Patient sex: M
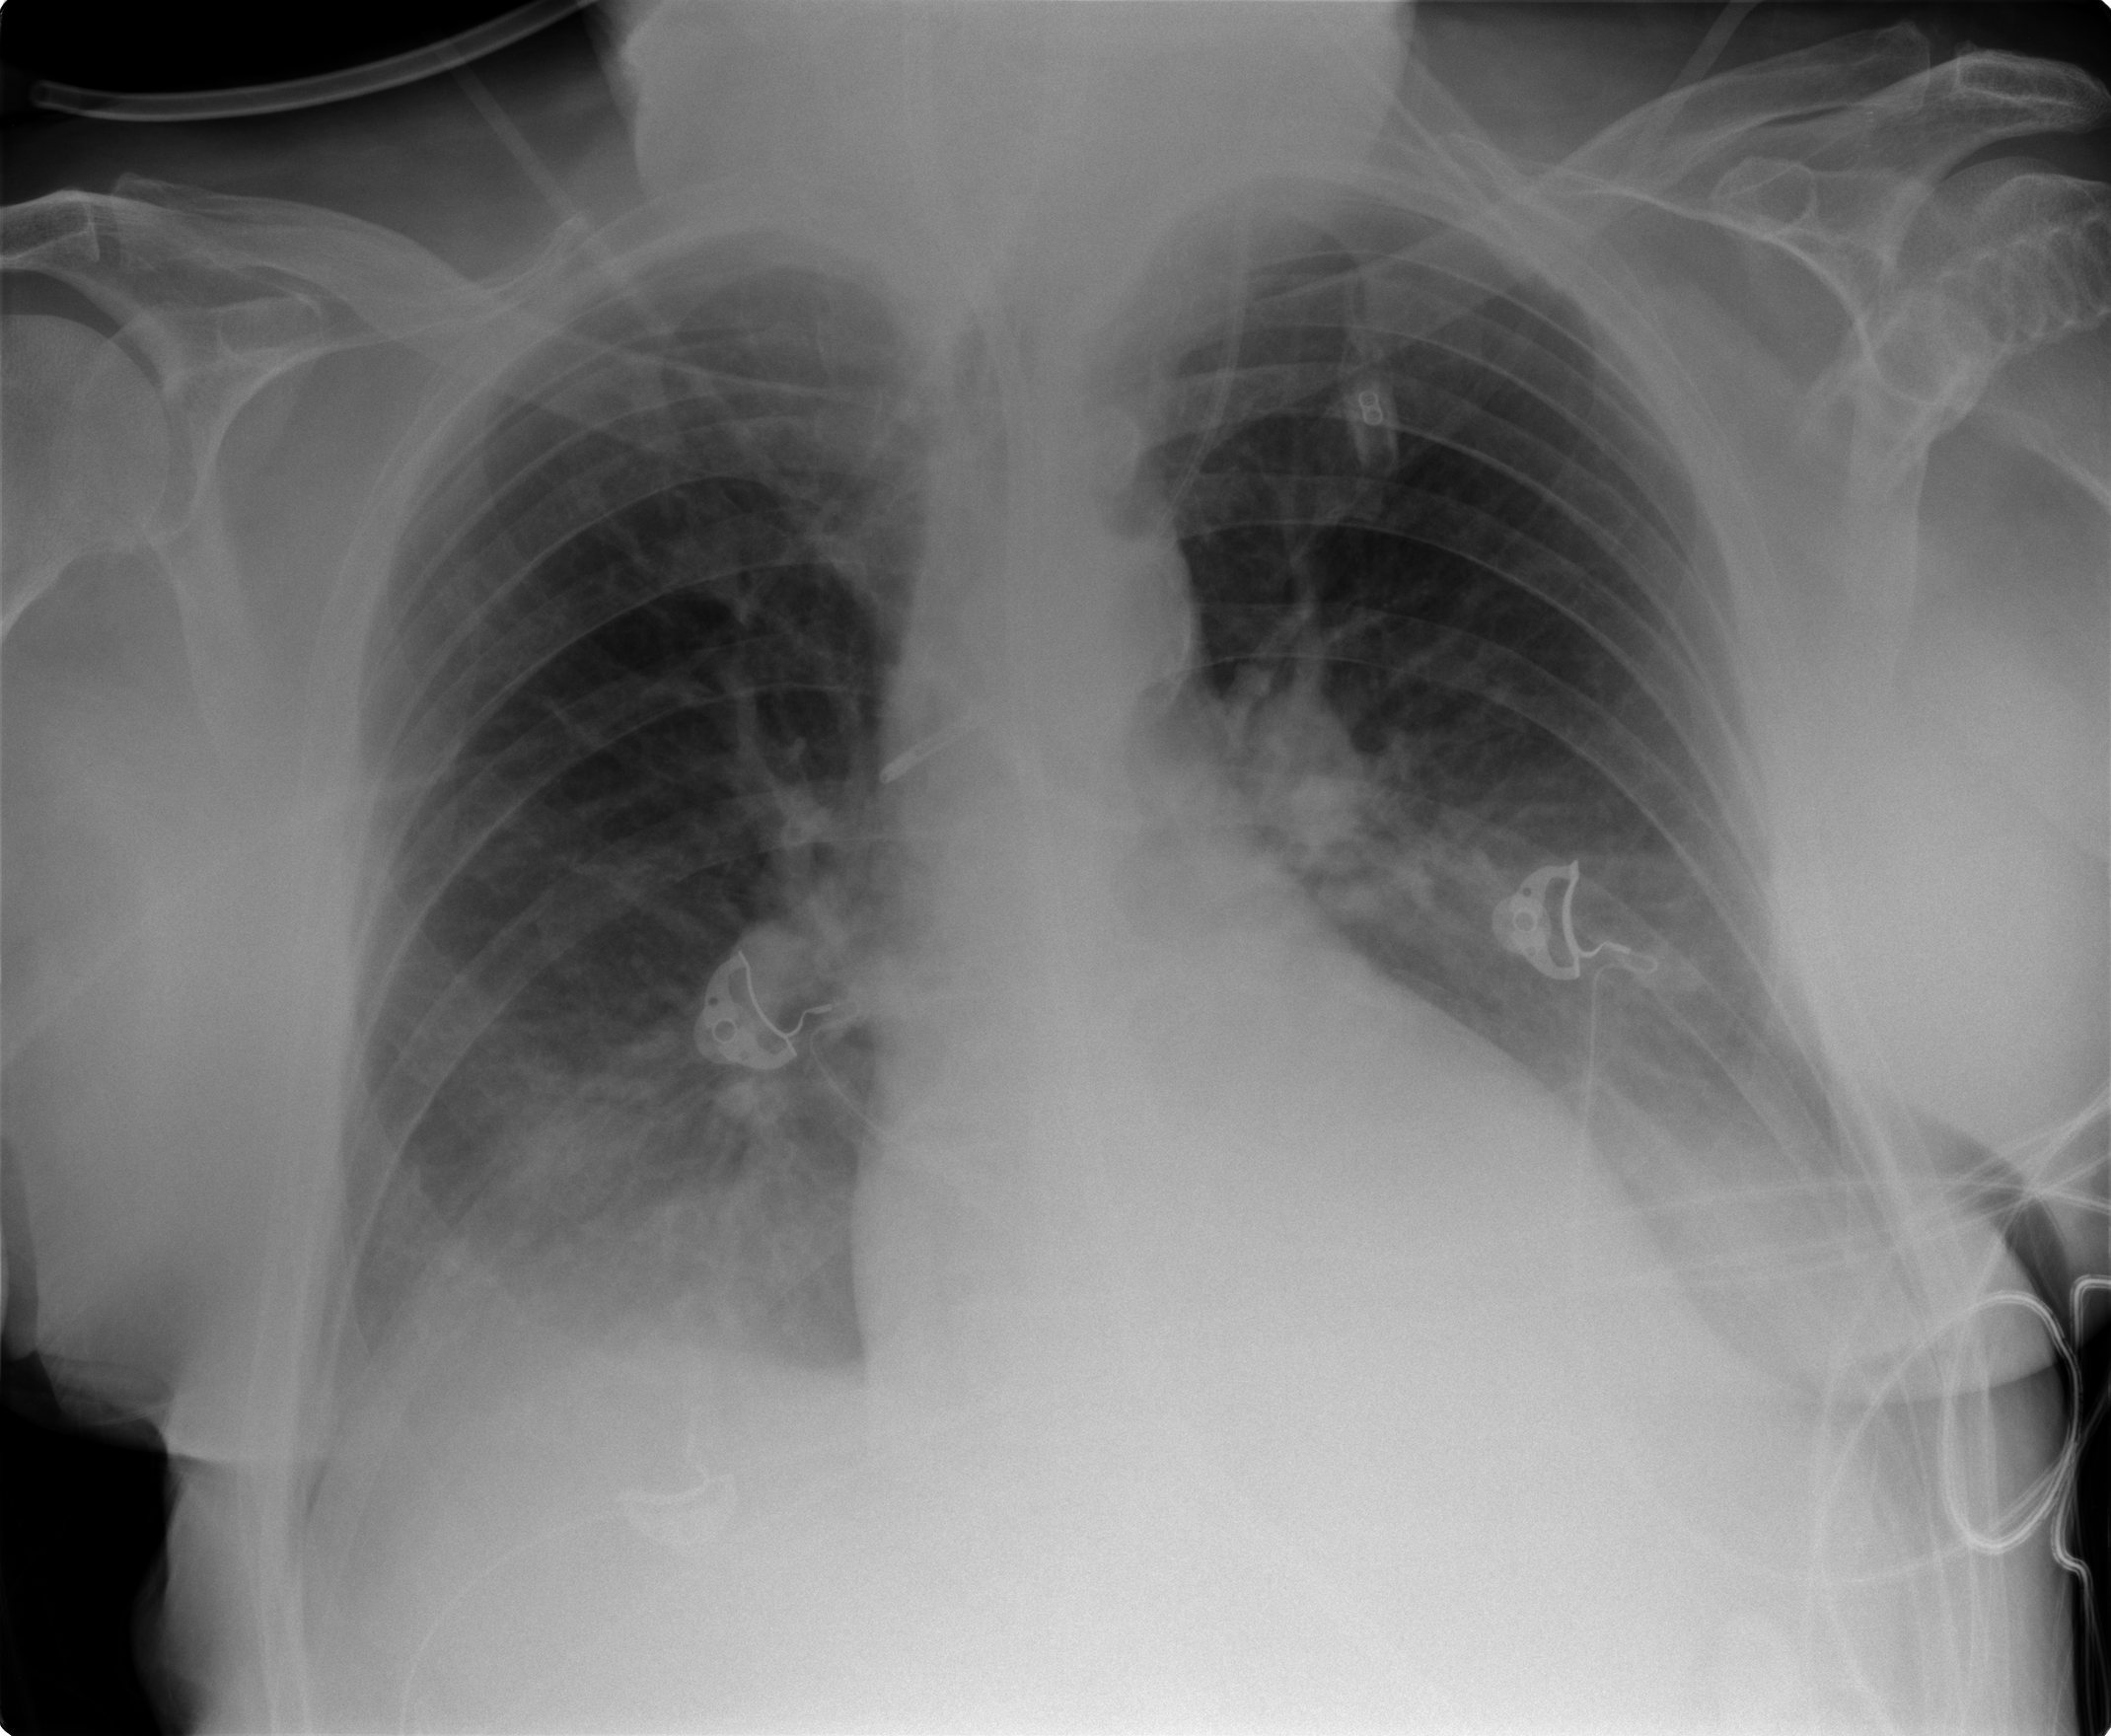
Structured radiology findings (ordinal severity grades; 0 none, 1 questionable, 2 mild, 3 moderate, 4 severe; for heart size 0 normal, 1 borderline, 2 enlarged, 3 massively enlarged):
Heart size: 0
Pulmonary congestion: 0
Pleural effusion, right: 2
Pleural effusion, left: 2
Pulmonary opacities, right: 1
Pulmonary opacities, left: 0
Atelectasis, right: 2
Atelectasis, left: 2